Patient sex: M
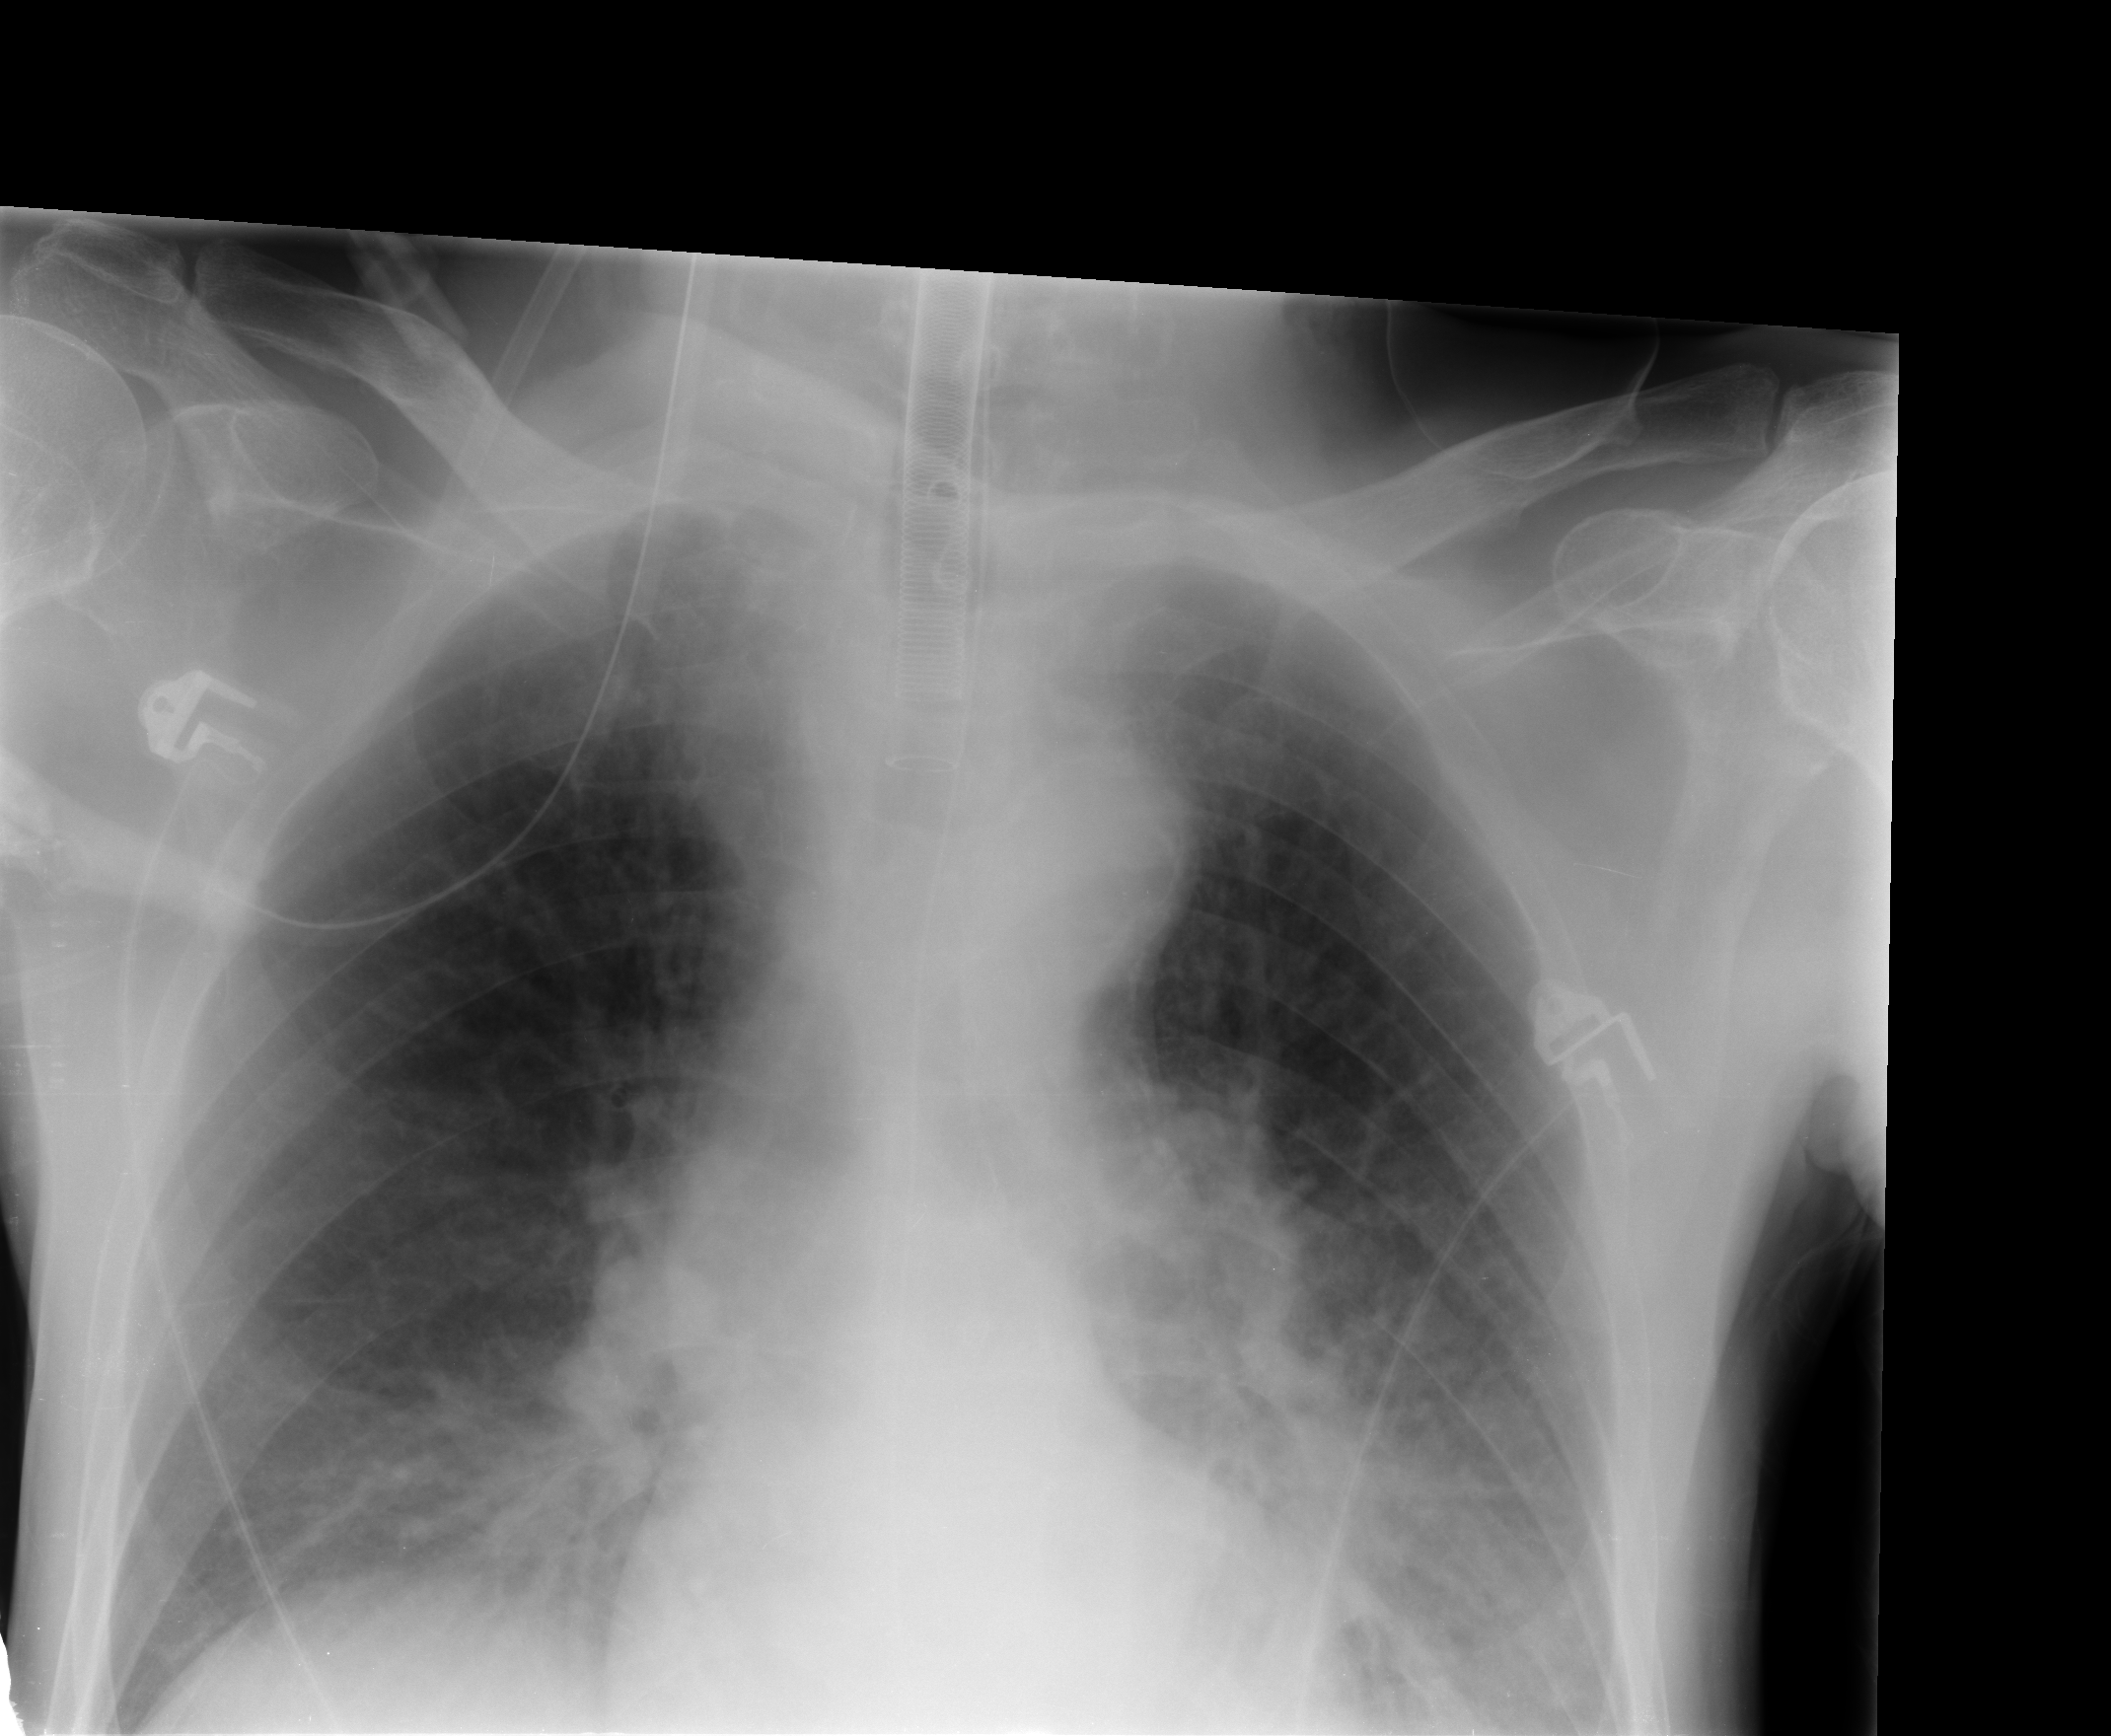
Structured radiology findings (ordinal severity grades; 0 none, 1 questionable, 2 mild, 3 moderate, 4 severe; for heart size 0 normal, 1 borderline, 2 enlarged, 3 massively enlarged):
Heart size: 0
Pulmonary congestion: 2
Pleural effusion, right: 0
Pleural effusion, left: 2
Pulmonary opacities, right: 0
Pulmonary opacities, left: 0
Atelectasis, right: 2
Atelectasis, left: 2